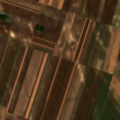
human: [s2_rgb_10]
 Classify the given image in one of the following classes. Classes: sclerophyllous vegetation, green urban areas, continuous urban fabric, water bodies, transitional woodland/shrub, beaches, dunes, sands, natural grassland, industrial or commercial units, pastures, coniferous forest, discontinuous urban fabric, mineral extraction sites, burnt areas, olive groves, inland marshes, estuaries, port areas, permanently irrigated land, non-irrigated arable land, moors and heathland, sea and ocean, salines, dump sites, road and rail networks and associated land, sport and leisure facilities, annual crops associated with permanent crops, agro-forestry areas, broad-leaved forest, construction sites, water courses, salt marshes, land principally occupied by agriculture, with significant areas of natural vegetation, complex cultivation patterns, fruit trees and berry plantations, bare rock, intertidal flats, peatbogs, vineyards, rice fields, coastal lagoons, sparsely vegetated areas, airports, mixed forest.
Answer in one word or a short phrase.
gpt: non-irrigated arable land